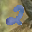
Label: 2